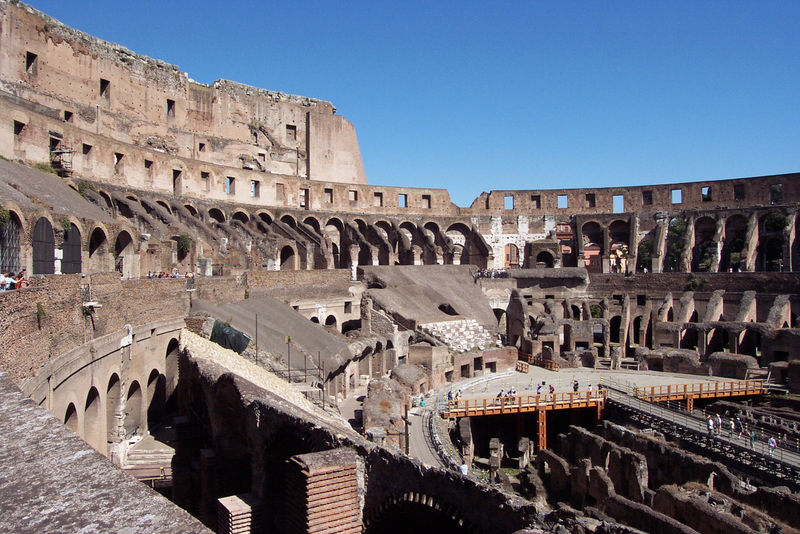
Titel: Kolosseum
Standort: Rom, Kolosseum (EU - I - Latium)
Schlagwörter: blau, himmel, menschen, fenster, säulen, stein, tod, sitze, tribüne, arbeiten, ziegel, besucher, detail, kraft, arena, foto, bögen, ruine, sieg, rom, karfreitag, rundbögen, tourist, bau, bauwerk, baustelle, archäologie, katakomben, amphitheater, kolosseum, colosseum, kämpfe, galdiatoren